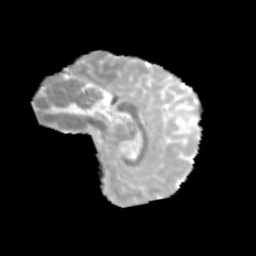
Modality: MD
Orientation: sagittal
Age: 12
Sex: female
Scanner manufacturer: siemens
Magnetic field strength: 3 T
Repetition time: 3.8 s
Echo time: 0.07 s